Question: I want the start and end date to be in current datetime. I don't know whether it is possible. I need that because I want to trigger the data everyday using my pipeline.

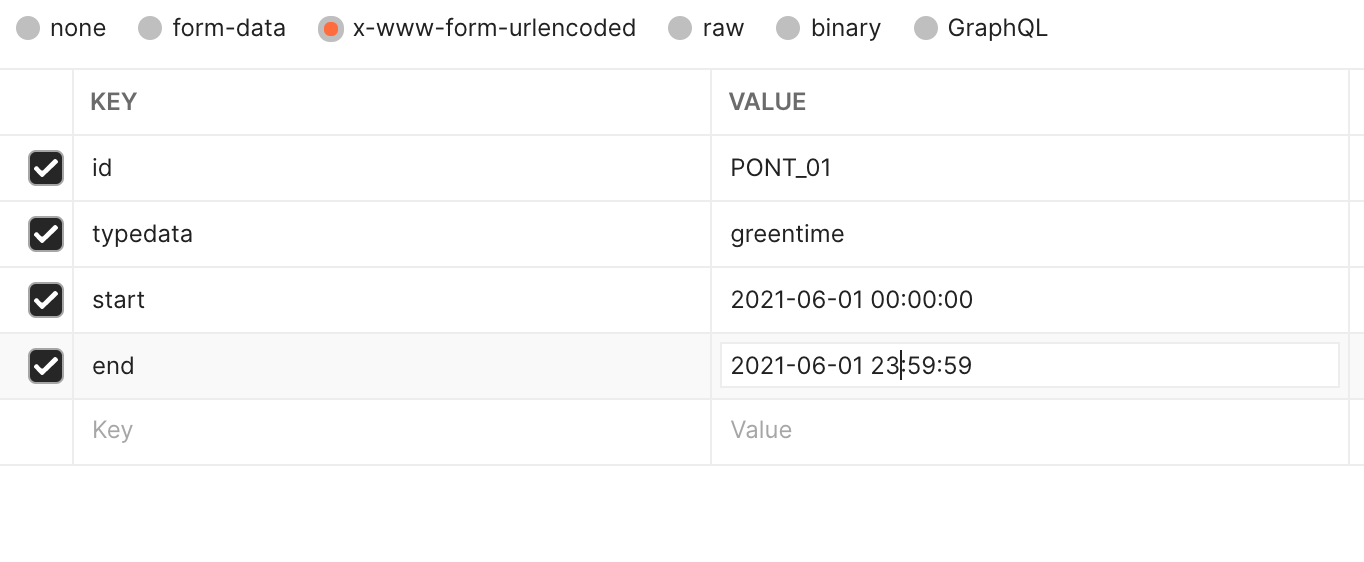
Answer: You can remove '"start"' and '"end"' from the body of the request and then using Postman's section (next to ), add the following lines:
'''
// Gets current UTC time in the format "yyyy-MM-dd"
const UTCDate = (new Date()).toISOString().split("T")[0];
// Removes manually set values for "start" and "end", if present
pm.request.body.urlencoded.remove(param => param.key === "start" || param.key === "end");
// Adds a parameter "start" set to UTC midnight
pm.request.body.urlencoded.add({ key: "start", value: '${UTCDate}T00:00:00.000Z' });
// Adds a parameter "end" set to just before UTC midnight of the next day
pm.request.body.urlencoded.add({ key: "end", value: '${UTCDate}T23:59:59.999Z' });
'''